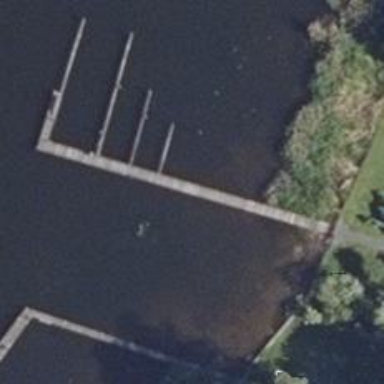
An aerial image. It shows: Man-made pier.